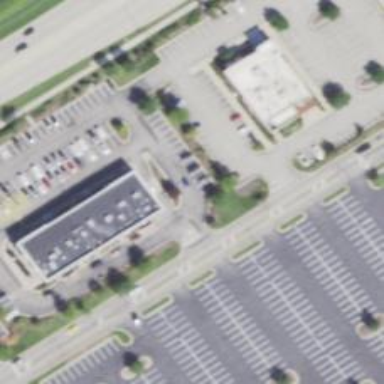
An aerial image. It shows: Retail building.